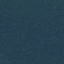
Land use / land cover: Forest